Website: crate-barrel
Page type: cart
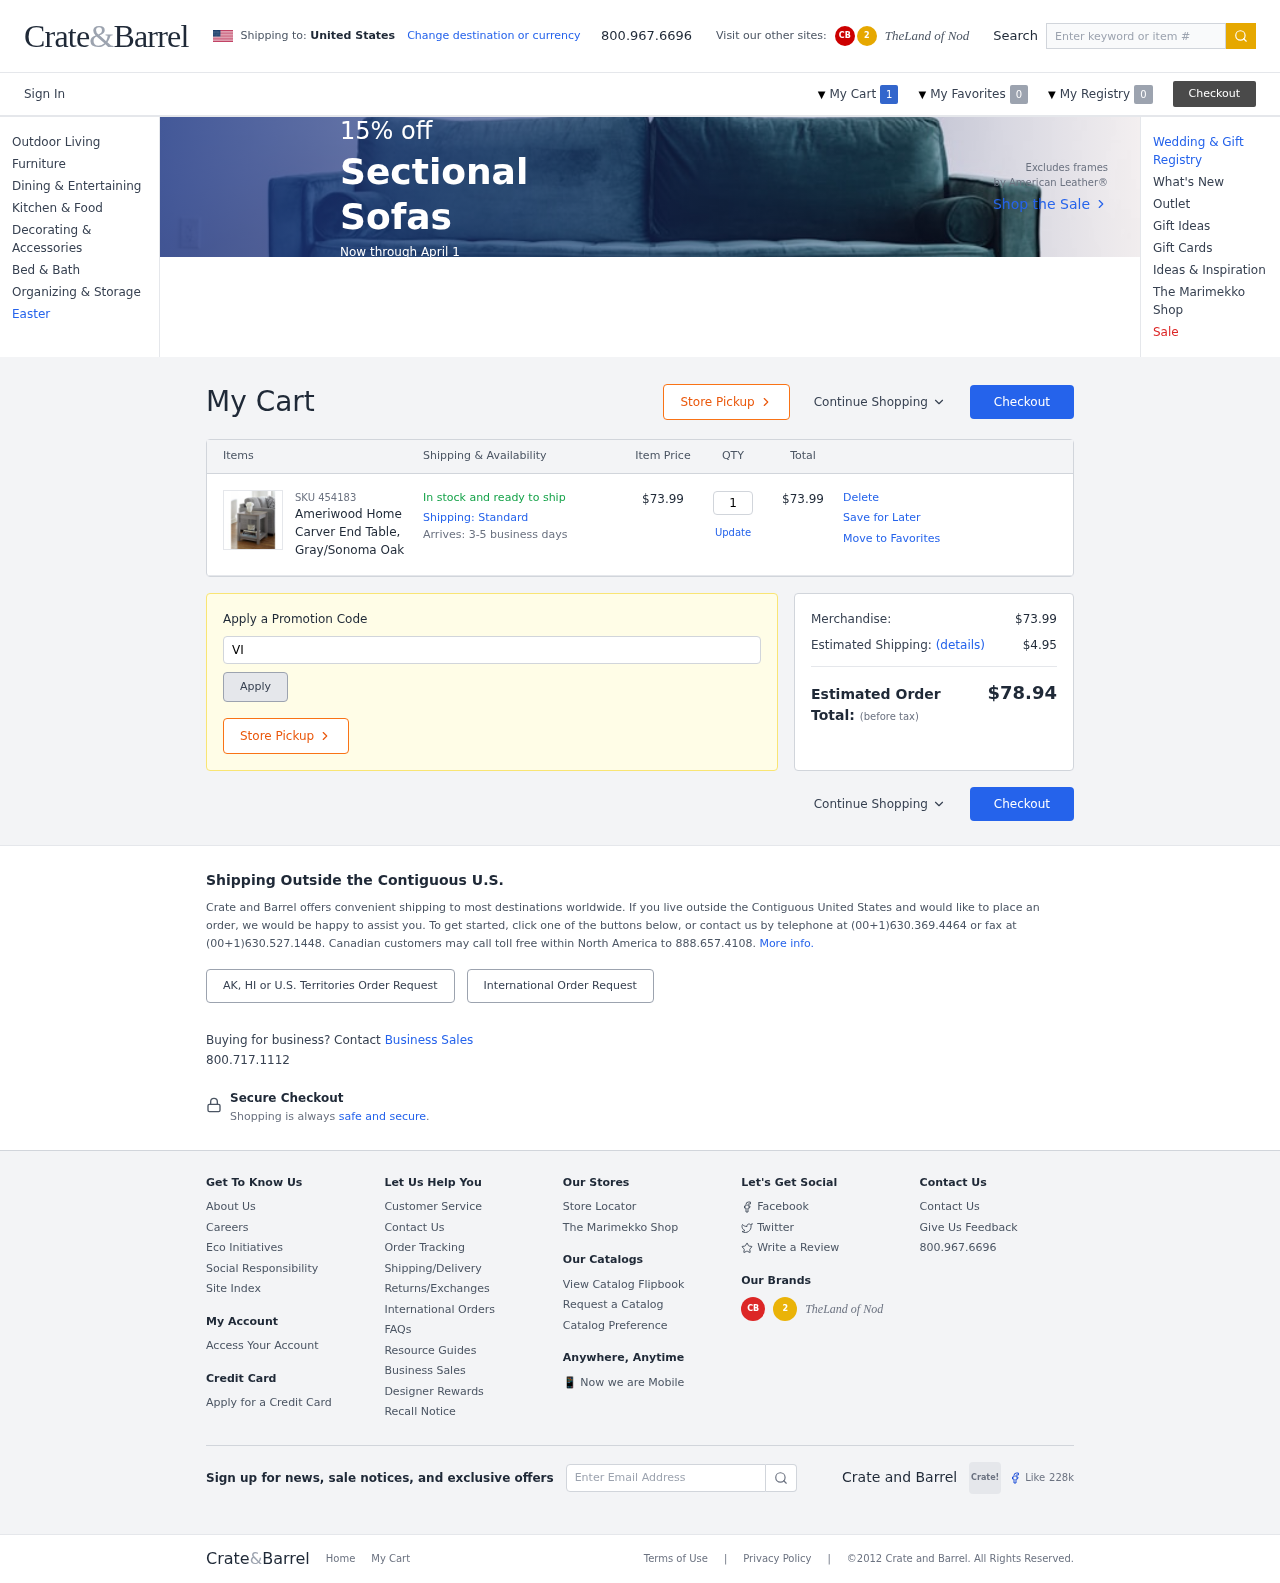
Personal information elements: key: PII_PROMO_CODE
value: VIP0422
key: PII_COUNTRY
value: United States
Product elements: key: PRODUCT1_NAME
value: Ameriwood Home Carver End Table, Gray/Sonoma Oak
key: PRODUCT1_PRICE
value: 73.99
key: PRODUCT1_QUANTITY
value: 1
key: PRODUCT1_SKU
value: SKU 454183
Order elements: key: ORDER_NUM_ITEMS
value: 1
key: ORDER_ITEM_TOTAL
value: $73.99
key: ORDER_SUBTOTAL
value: $73.99
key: ORDER_SHIPPING_COST
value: $4.95
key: ORDER_TOTAL
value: $78.94
Search elements: key: HEADER_SEARCH
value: Enter keyword or item #